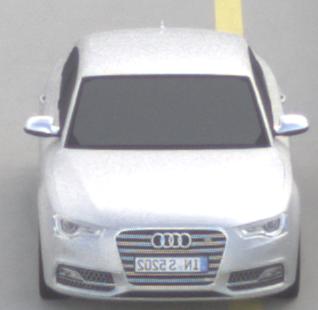
Make: Audi
Model: S5
Detailed model: F5
Model produced from: 2016
Model produced until: 2019
Doors: 2
Color: white
Road condition: dry road
Daytime: morning or afternoon
Contrast: low contrast